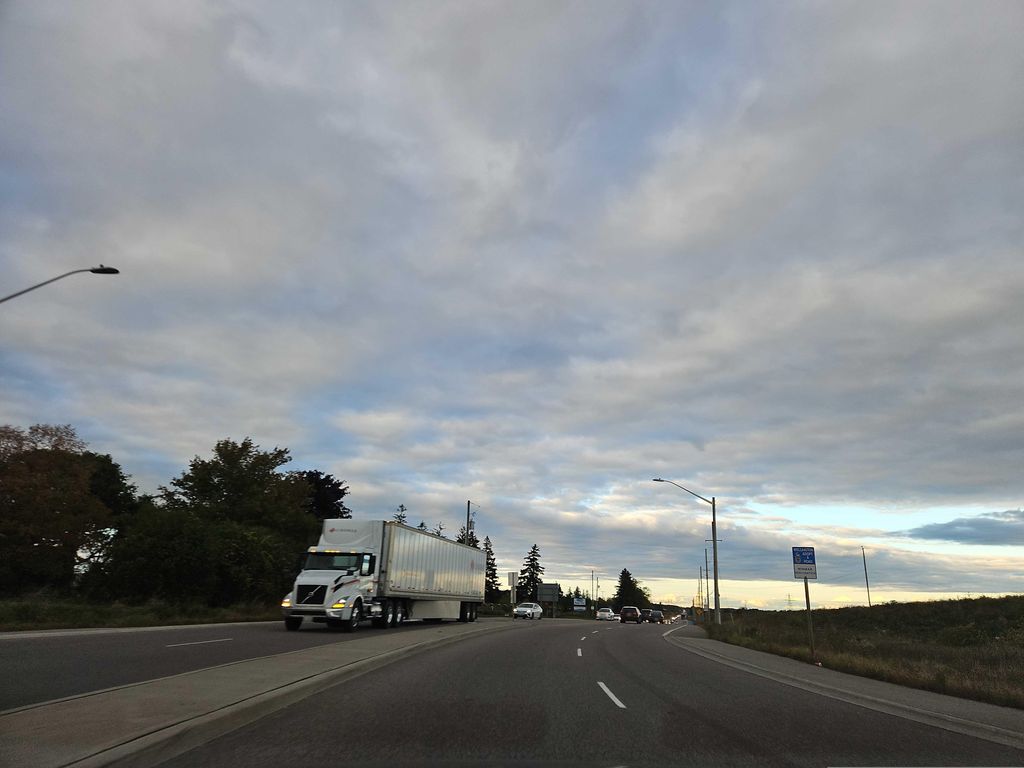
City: kitchener-waterloo